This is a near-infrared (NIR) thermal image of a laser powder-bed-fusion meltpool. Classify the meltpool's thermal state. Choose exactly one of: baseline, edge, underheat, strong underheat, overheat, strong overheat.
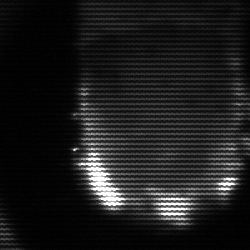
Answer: baseline